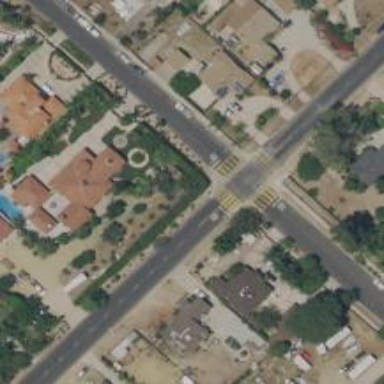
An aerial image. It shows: Road with stop sign.